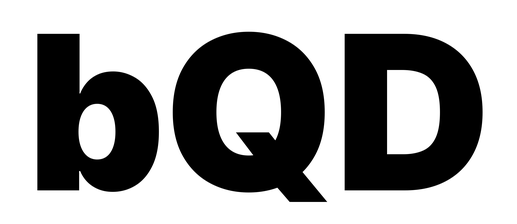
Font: Inter_Black